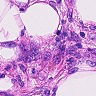
Metastatic tissue present: yes